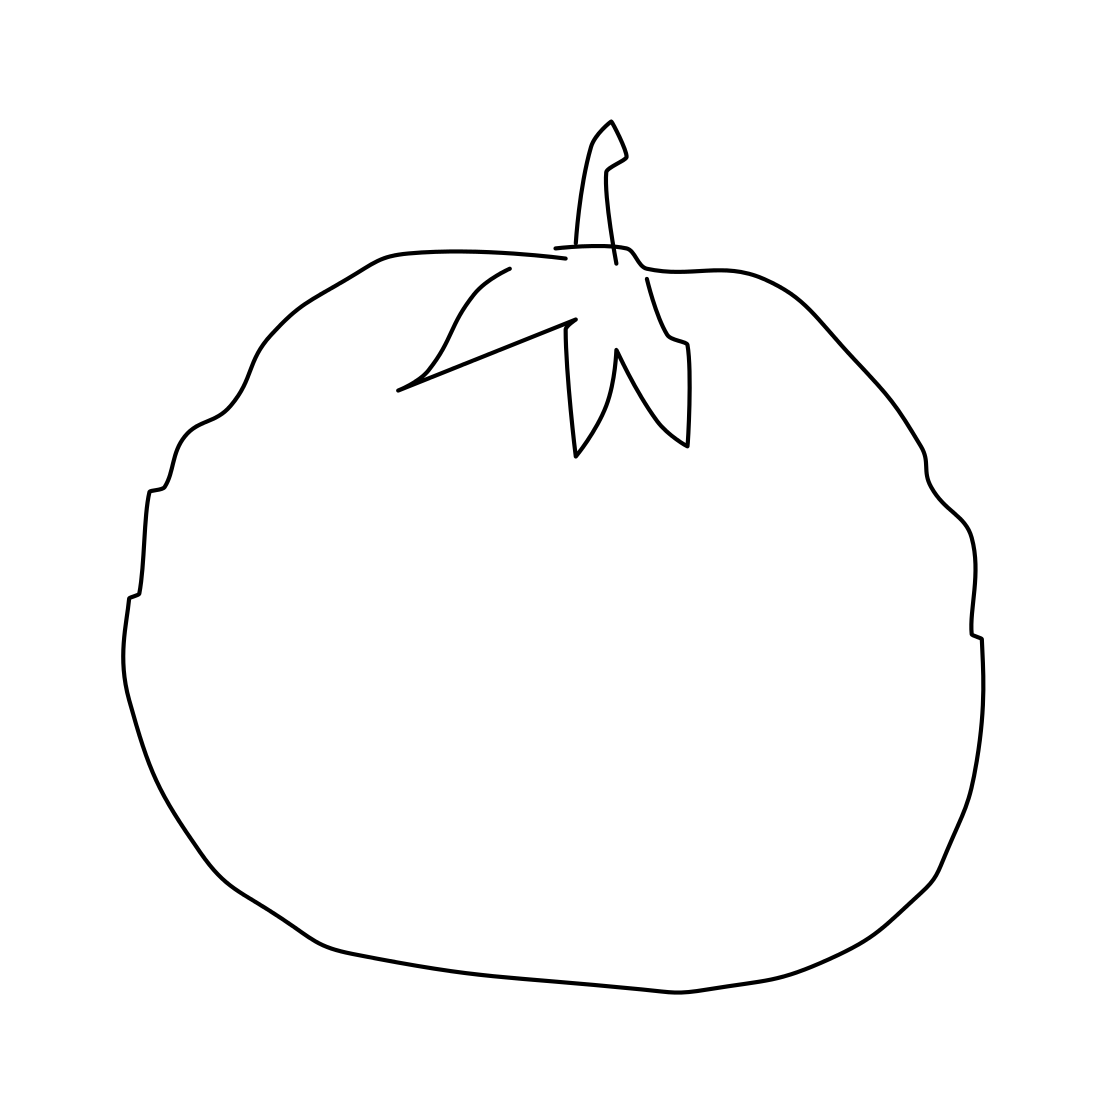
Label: tomato